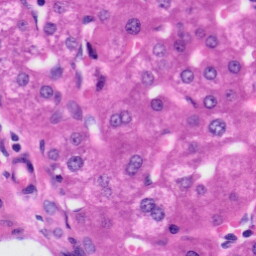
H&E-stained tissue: Liver